Question: How do I display a div over other content of webpage? This div must be centered vertically and horizontally as in this example:

I tried this:
'''
<div style = "position: absolute; top: 50%; left: 50%;">DIV content</div>
'''
In this example only the left corner is centered and not div itself.
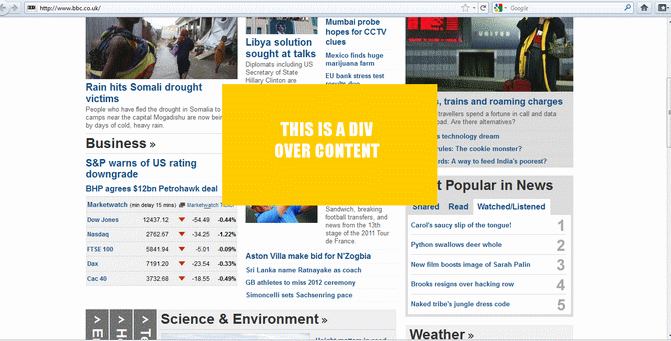
Answer: The following should work.
'''
div{
position:fixed;
width:500px;
height:600px;
margin:-300px auto auto -250px;
top:50%;
left:50%;
text-align:center;
}
'''
The and are the negative half of the height/width of the div respectively.
There may be a better way of doing this, but this is a method I used a while back.